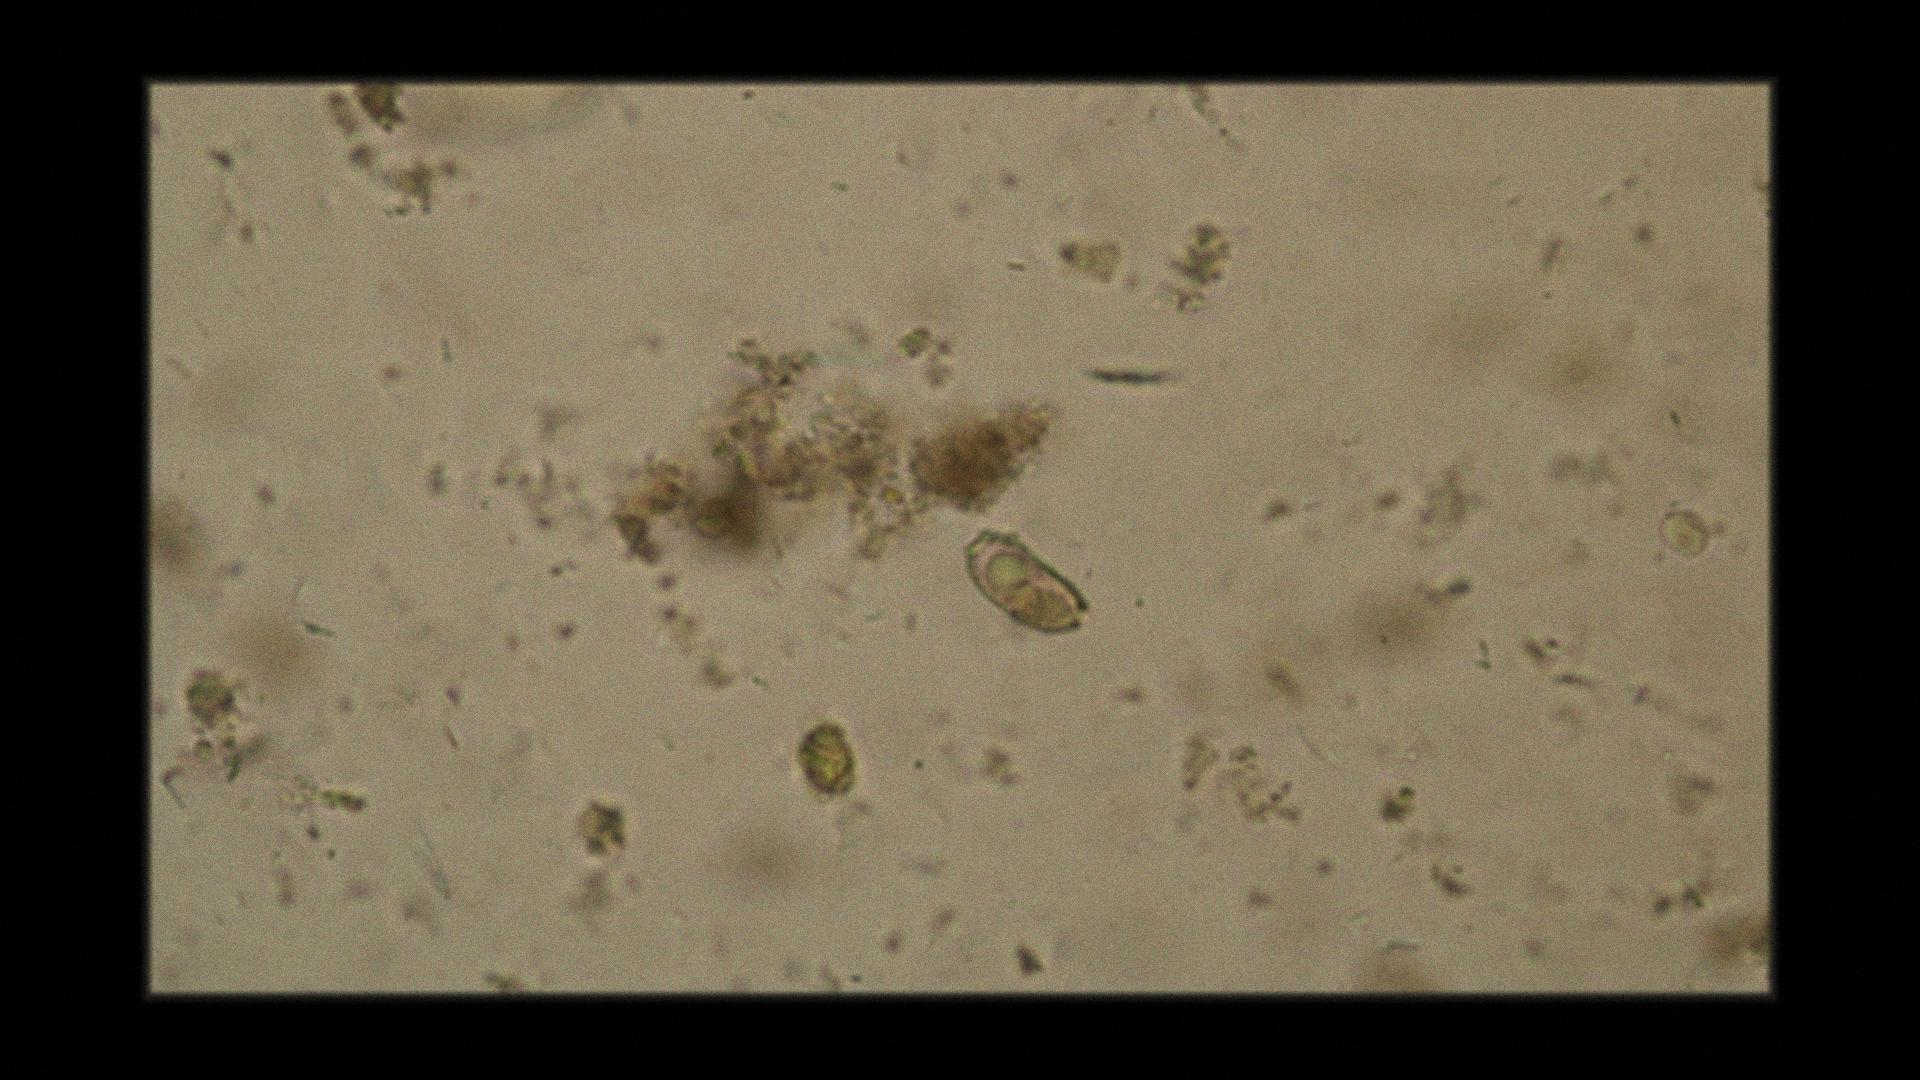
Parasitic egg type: Capillaria philippinensis